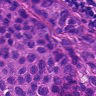
Metastatic tissue present: yes